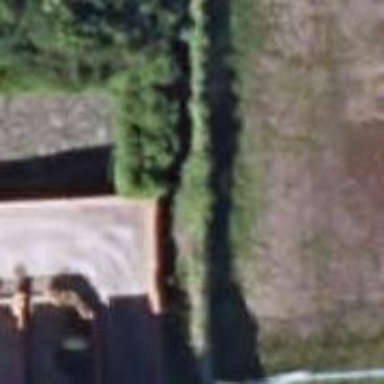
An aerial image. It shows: Fence.